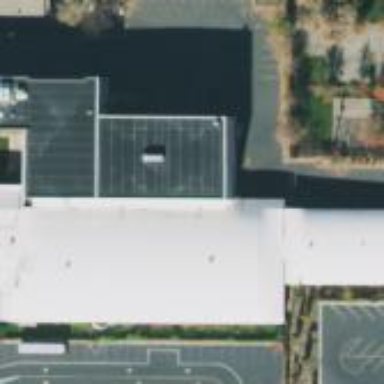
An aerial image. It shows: Building.